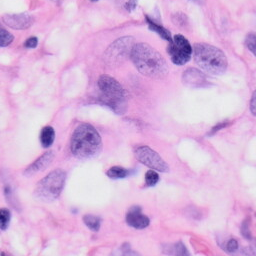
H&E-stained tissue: Skin